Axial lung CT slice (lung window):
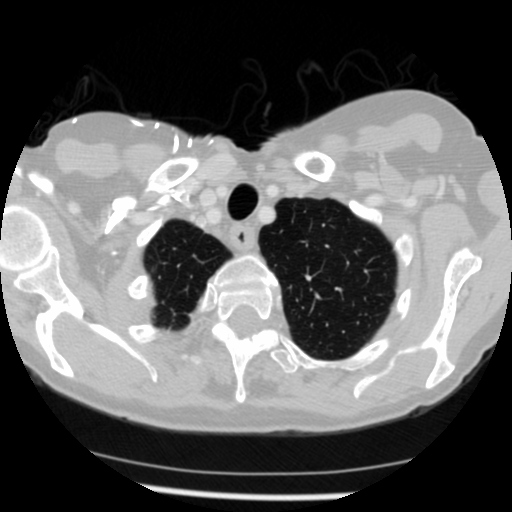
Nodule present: no